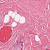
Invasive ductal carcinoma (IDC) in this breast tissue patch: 0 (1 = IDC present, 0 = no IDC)